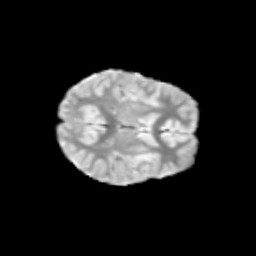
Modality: T2w
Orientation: axial
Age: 11
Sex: female
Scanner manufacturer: siemens
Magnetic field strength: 3 T
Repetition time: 3.8 s
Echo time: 0.07 s